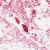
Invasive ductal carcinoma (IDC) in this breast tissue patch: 0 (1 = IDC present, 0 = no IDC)